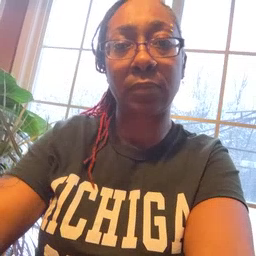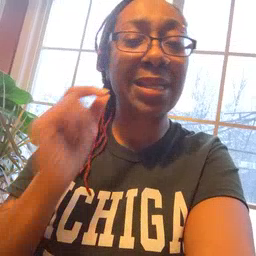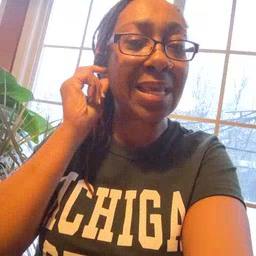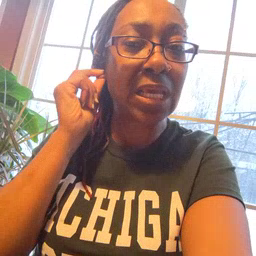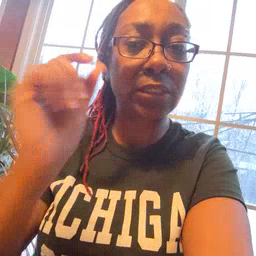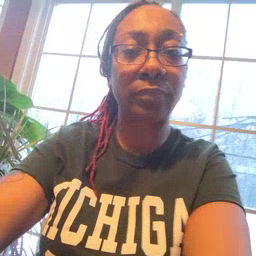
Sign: ear